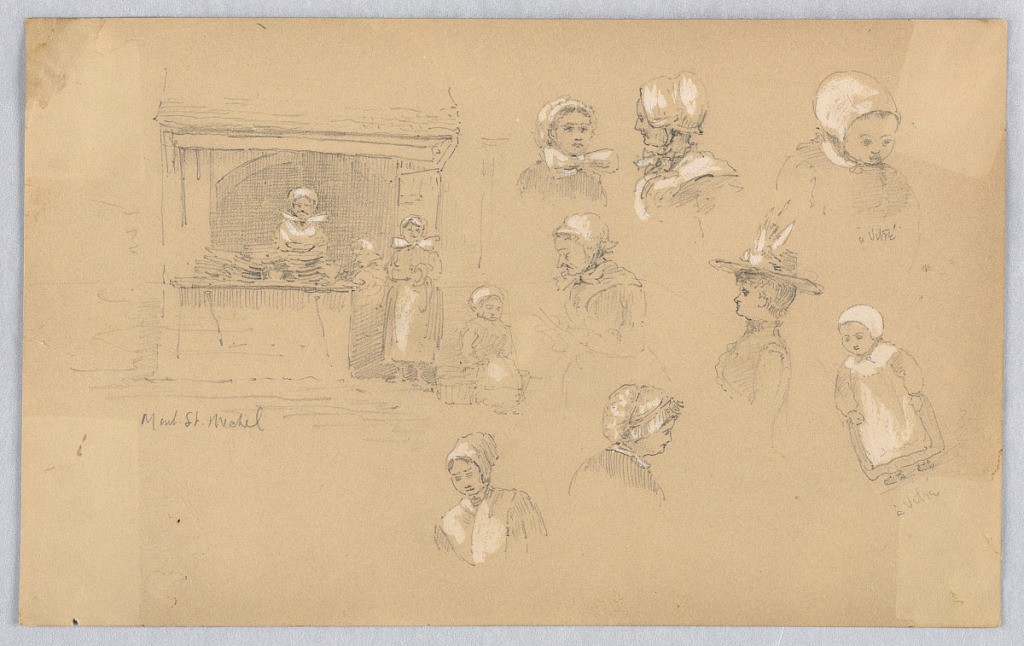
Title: Sketches of Townspeople in Mont St. Michel and Vitré
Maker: Francis Augustus Lathrop, American, 1849–1909
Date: January 20, 1892
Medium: Graphite and white heightening on light brown paper
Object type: Drawing
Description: Sketches of townspeople in northwestern France in Normandy and Brittany. At left, a cook's stall. At right, busts of women and a child.